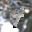
Label: 4